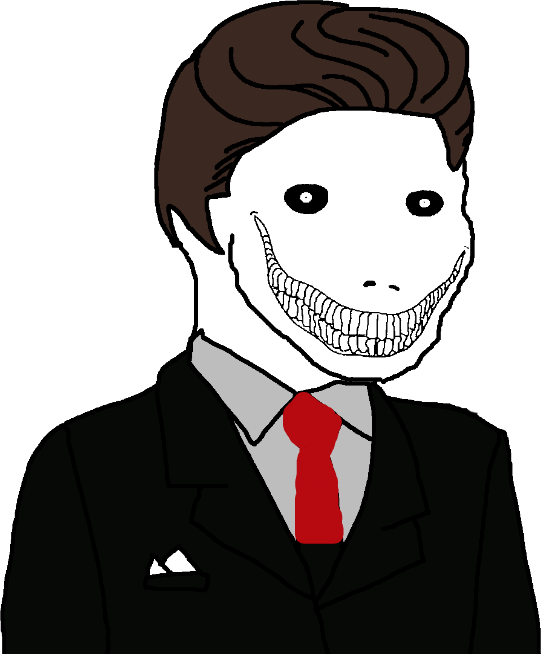
Label: 5_Oomer